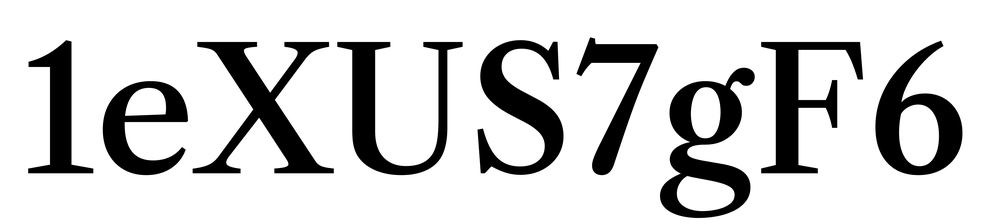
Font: LibreCaslonText_Medium